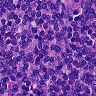
Metastatic tissue present: no